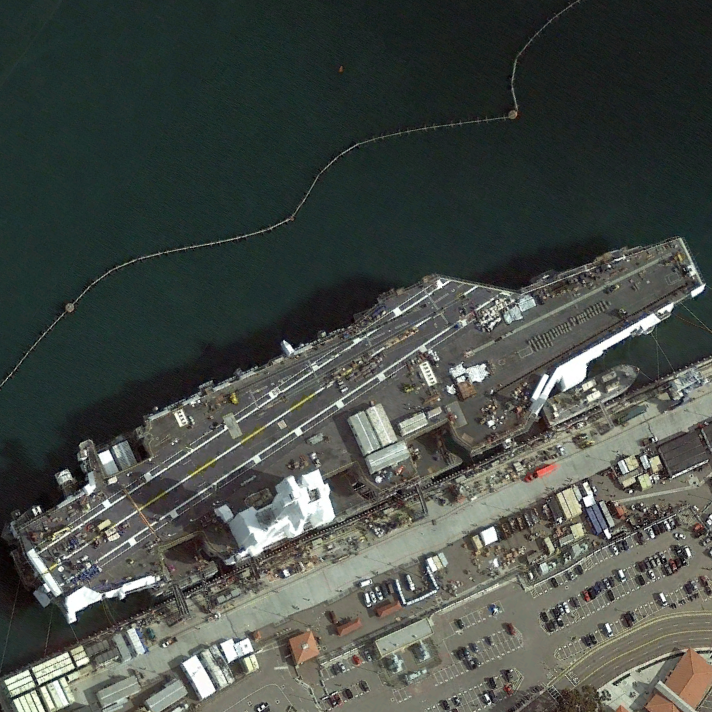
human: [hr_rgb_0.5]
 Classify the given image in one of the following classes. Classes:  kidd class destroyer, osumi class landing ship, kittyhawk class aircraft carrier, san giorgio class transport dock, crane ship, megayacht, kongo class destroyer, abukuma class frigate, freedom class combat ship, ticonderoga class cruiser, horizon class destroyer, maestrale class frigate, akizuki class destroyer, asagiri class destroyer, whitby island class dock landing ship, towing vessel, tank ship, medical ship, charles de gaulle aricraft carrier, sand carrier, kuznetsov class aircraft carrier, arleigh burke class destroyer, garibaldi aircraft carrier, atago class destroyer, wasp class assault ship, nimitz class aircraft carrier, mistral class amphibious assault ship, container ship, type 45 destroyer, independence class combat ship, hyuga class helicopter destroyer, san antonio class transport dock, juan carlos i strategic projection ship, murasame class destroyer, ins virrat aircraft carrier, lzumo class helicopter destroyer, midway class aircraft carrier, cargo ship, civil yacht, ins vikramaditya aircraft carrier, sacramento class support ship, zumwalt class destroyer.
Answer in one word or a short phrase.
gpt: Nimitz class aircraft carrier